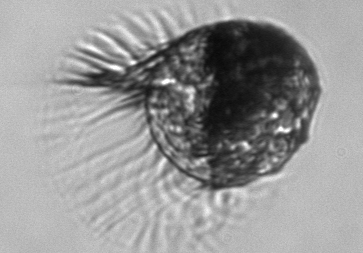
Label: Pelagostrobilidium